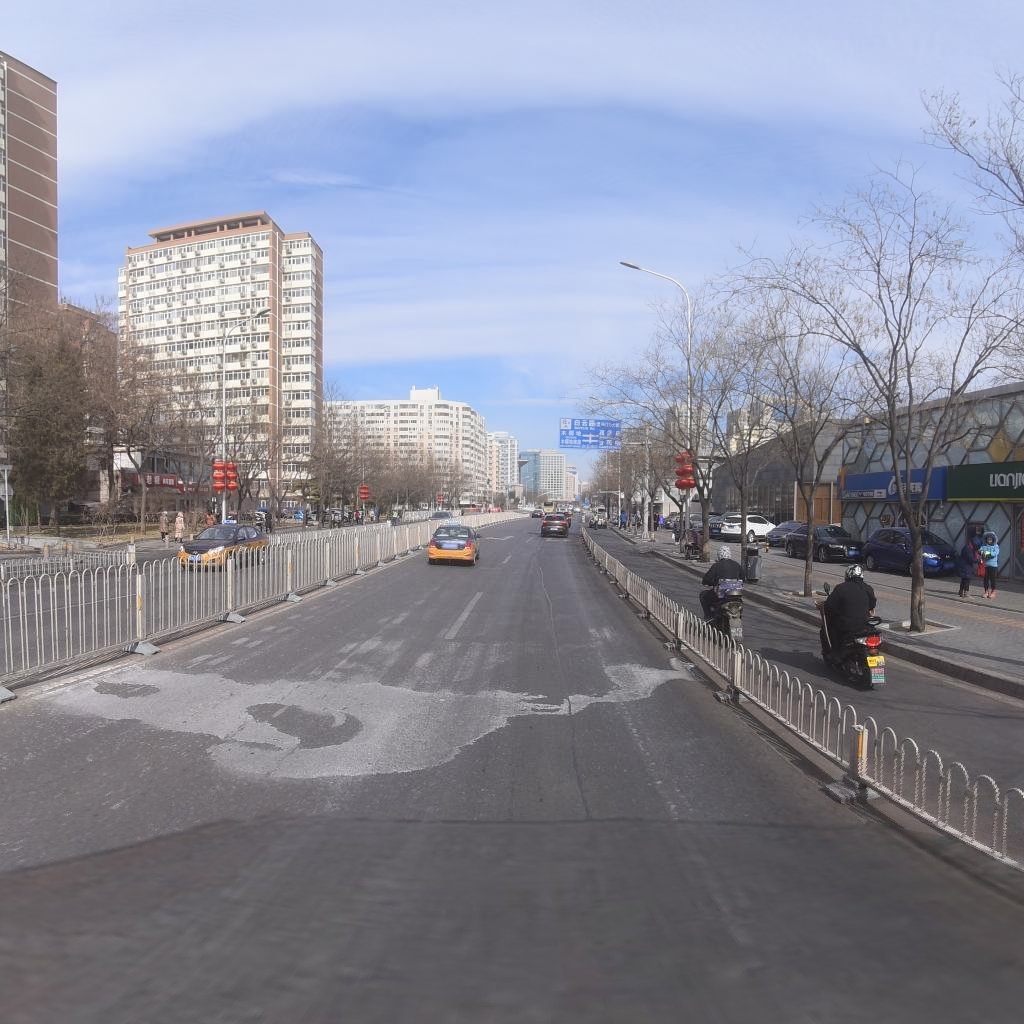
Region: Xicheng
Road damage annotations: longitudinal patch